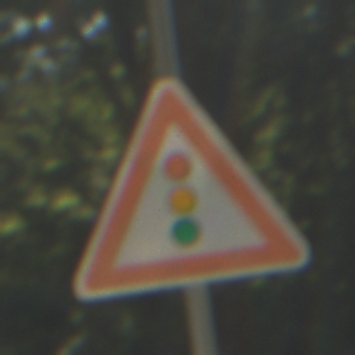
Verkehrszeichen: Lichtzeichenanlage
Umgebung: Outdoor, RoadRail
Tageszeit: Midday
Wetter: Clear
Licht: Natural
Jahreszeit: NotSpecified
Kontrast: HighContrast